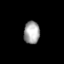
Tissue: skin
Cell type: Epithelial cells
Senescence score: 0.6762
Nuclear area (px): 358
Mean DAPI intensity: 162.687